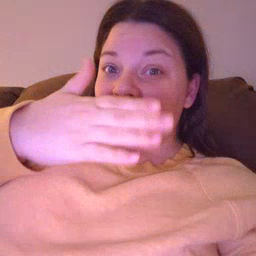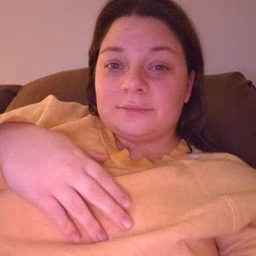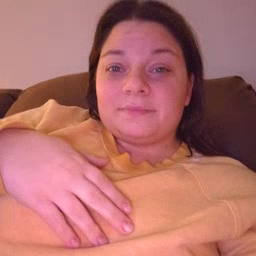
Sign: fish